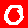
Digit: 0